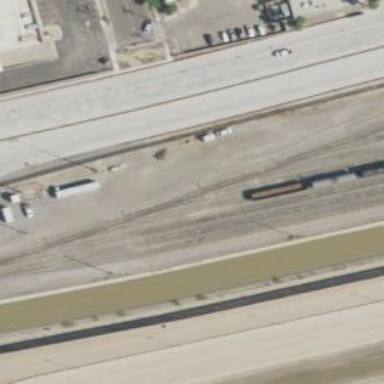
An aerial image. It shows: Railway yard.